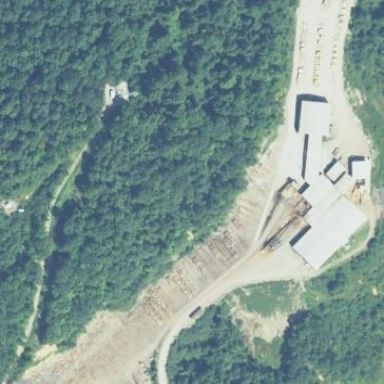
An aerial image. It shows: Industrial area dedicated to logging activities.